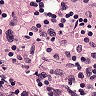
Metastatic tissue present: yes